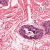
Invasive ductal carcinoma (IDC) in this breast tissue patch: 0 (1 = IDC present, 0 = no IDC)